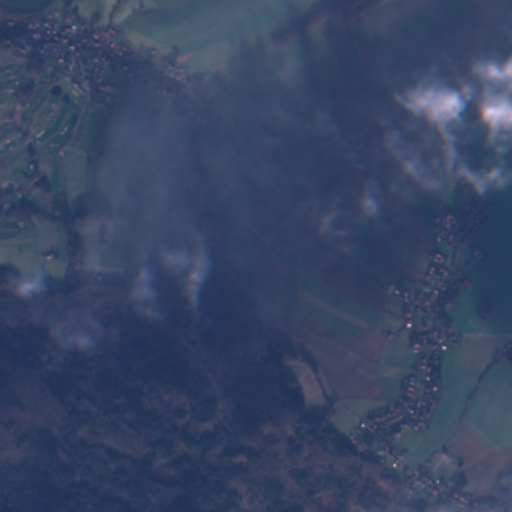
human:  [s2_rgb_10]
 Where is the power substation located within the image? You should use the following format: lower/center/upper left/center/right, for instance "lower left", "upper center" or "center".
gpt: The power substation is located in the lower right of the image.
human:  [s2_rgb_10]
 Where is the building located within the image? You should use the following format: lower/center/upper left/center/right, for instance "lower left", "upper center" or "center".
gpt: There is no building in the image.